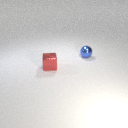
small red metal cube to the left of small blue metal sphere